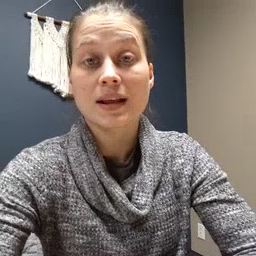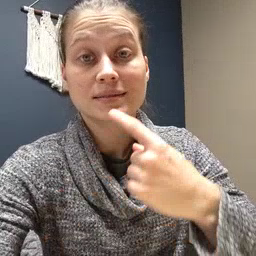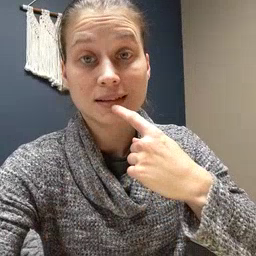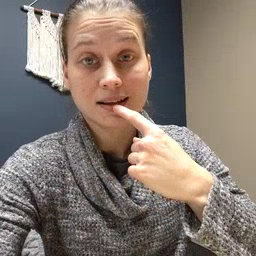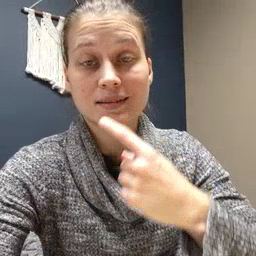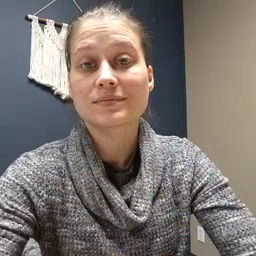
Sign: tongue